Question: I've attached a pic below for better understanding of what format I want for my excel. I got no idea how to start to format excel using ASP.NET at all. Please do guide me. Thanks in advance.

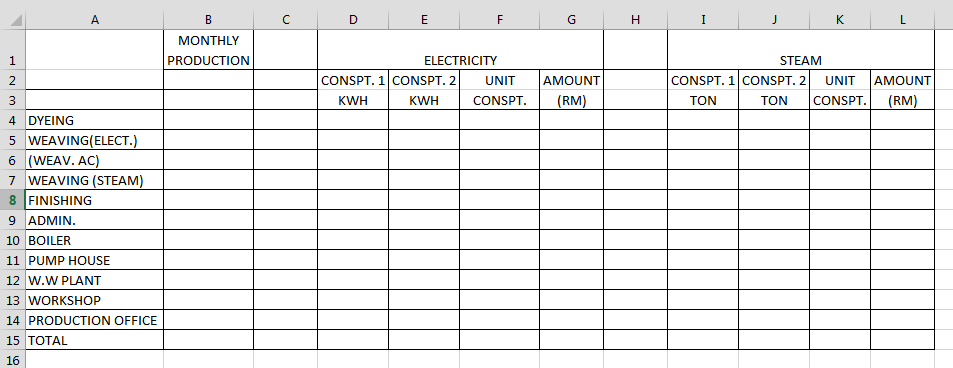
Answer: Try to bring above format in Datatable of dataset & then just pass that datatable to following function.
'''
string path = Context.Server.MapPath("~/ExcelData/test.xslx");
ExportDataSet(ds, path);
'''
private void ExportDataSet(DataSet ds, string destination)
{
using (var workbook = SpreadsheetDocument.Create(destination, DocumentFormat.OpenXml.SpreadsheetDocumentType.Workbook))
{
var workbookPart = workbook.AddWorkbookPart();
'''
workbook.WorkbookPart.Workbook = new DocumentFormat.OpenXml.Spreadsheet.Workbook();
workbook.WorkbookPart.Workbook.Sheets = new DocumentFormat.OpenXml.Spreadsheet.Sheets();
foreach (System.Data.DataTable table in ds.Tables)
{
var sheetPart = workbook.WorkbookPart.AddNewPart<WorksheetPart>();
var sheetData = new DocumentFormat.OpenXml.Spreadsheet.SheetData();
sheetPart.Worksheet = new DocumentFormat.OpenXml.Spreadsheet.Worksheet(sheetData);
DocumentFormat.OpenXml.Spreadsheet.Sheets sheets = workbook.WorkbookPart.Workbook.GetFirstChild<DocumentFormat.OpenXml.Spreadsheet.Sheets>();
string relationshipId = workbook.WorkbookPart.GetIdOfPart(sheetPart);
uint sheetId = 1;
if (sheets.Elements<DocumentFormat.OpenXml.Spreadsheet.Sheet>().Count() > 0)
{
sheetId =
sheets.Elements<DocumentFormat.OpenXml.Spreadsheet.Sheet>().Select(s => s.SheetId.Value).Max() + 1;
}
DocumentFormat.OpenXml.Spreadsheet.Sheet sheet = new DocumentFormat.OpenXml.Spreadsheet.Sheet() { Id = relationshipId, SheetId = sheetId, Name = table.TableName };
sheets.Append(sheet);
DocumentFormat.OpenXml.Spreadsheet.Row headerRow = new DocumentFormat.OpenXml.Spreadsheet.Row();
List<String> columns = new List<string>();
foreach (System.Data.DataColumn column in table.Columns)
{
columns.Add(column.ColumnName);
DocumentFormat.OpenXml.Spreadsheet.Cell cell = new DocumentFormat.OpenXml.Spreadsheet.Cell();
cell.DataType = DocumentFormat.OpenXml.Spreadsheet.CellValues.String;
cell.CellValue = new DocumentFormat.OpenXml.Spreadsheet.CellValue(column.ColumnName);
headerRow.AppendChild(cell);
}
sheetData.AppendChild(headerRow);
foreach (System.Data.DataRow dsrow in table.Rows)
{
DocumentFormat.OpenXml.Spreadsheet.Row newRow = new DocumentFormat.OpenXml.Spreadsheet.Row();
foreach (String col in columns)
{
DocumentFormat.OpenXml.Spreadsheet.Cell cell = new DocumentFormat.OpenXml.Spreadsheet.Cell();
cell.DataType = DocumentFormat.OpenXml.Spreadsheet.CellValues.String;
cell.CellValue = new DocumentFormat.OpenXml.Spreadsheet.CellValue(dsrow[col].ToString()); //
newRow.AppendChild(cell);
}
sheetData.AppendChild(newRow);
}
}
}
'''
}
'''
using DocumentFormat.OpenXml.Packaging;
using DocumentFormat.OpenXml.Spreadsheet;
using DocumentFormat.OpenXml;
'''